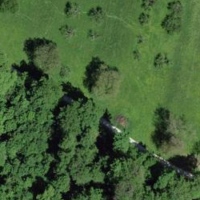
EUNIS habitat code: 25
Species observed at this site:
Campanula trachelium